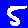
Digit: 5